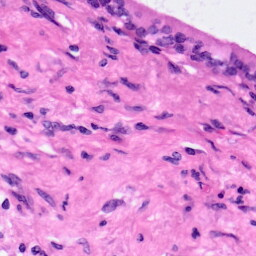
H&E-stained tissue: Pancreatic